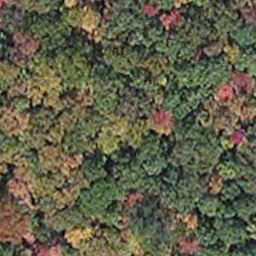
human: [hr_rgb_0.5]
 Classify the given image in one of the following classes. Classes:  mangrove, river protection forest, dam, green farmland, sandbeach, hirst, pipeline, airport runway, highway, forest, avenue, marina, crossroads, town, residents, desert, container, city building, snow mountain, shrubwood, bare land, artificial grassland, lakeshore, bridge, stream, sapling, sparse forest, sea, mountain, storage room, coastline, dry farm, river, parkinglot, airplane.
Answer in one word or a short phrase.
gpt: mangrove